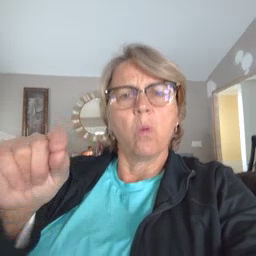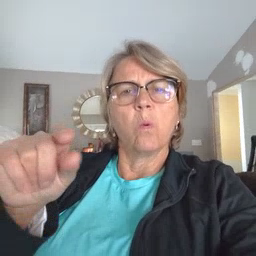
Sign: go